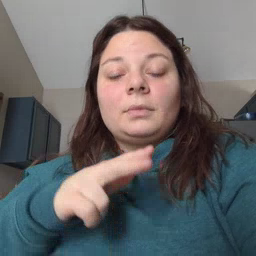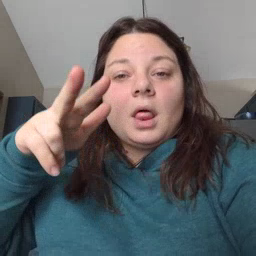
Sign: helicopter